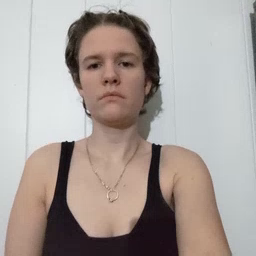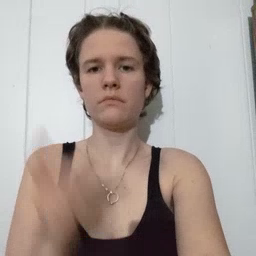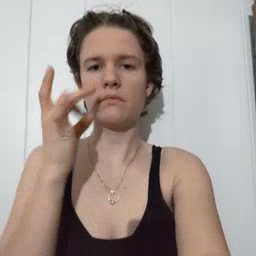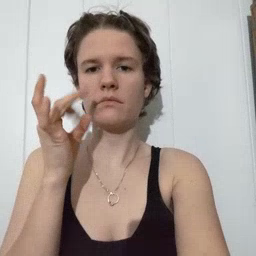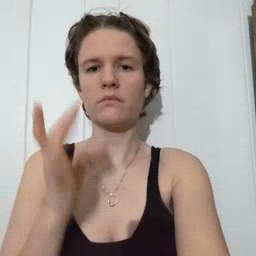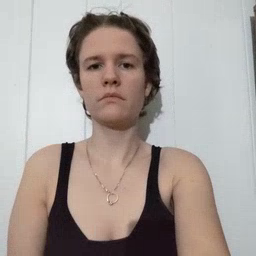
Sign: snack